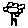
Label: flower